Field crop: maize
Growth stage: 2
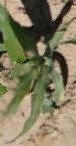
Species: maize